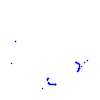
Particle: proton